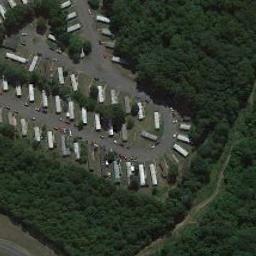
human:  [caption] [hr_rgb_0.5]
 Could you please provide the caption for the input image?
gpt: There are several trees around the mobile home community .

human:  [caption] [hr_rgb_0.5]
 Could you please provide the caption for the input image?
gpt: The mobile home park is on the open place next to some trees .

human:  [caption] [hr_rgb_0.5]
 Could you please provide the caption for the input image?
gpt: The mobile home park with some neatly arranged mobile homes is surrounded by a forest .

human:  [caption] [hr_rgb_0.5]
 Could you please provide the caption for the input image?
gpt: There are many trees in the mobile home park .

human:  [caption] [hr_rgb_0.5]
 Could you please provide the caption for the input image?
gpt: There are some white buildings in the mobile home park beside a green forest .